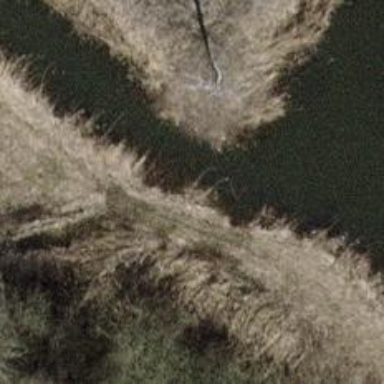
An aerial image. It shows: Drain waterway.